Question: There is main a variable which has uninitialized variables. I need to retrieve the Type of uninitialized varible type with reflection. Because I am generating the values dynamically but can't get the types of main variable's type of vars.
In the picture Quick Watch is showing the type name of 'ameliyatGirisBilgileri' variable even it is not initialized.

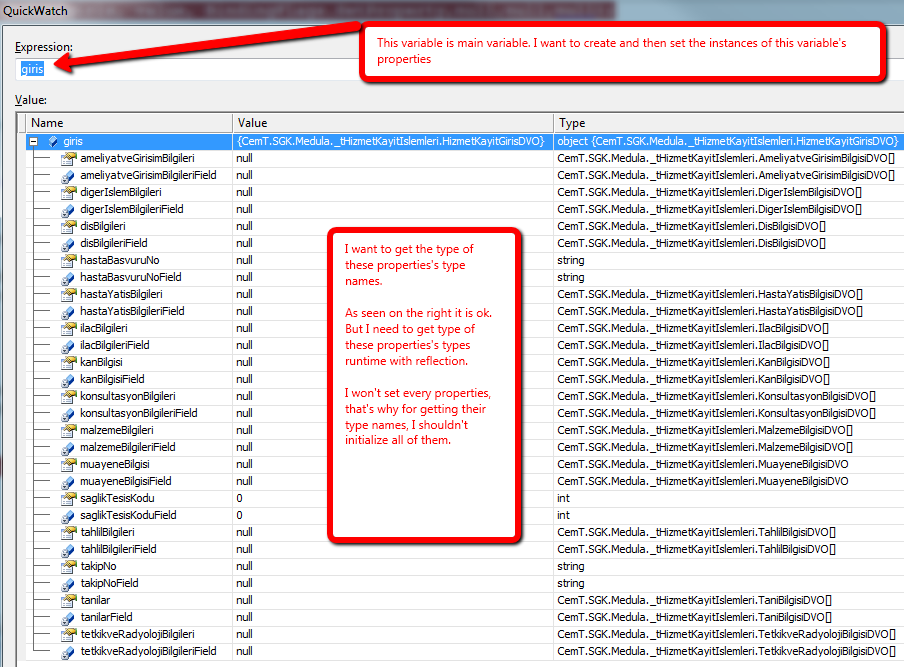
Answer: '''
FieldInfo fieldInfo = typeof(MyClass).GetField("ameliyatGirisBilgileri", BindingFlags.Public | BindingFlags.Instance);
Type fieldType = fieldInfo.FieldType;
'''
Sorry but I'm too lazy to type the name of your class completely.